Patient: sex F, age 69
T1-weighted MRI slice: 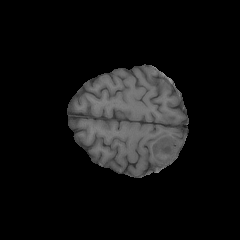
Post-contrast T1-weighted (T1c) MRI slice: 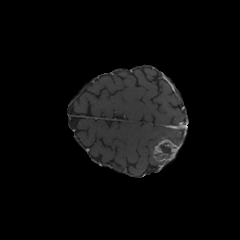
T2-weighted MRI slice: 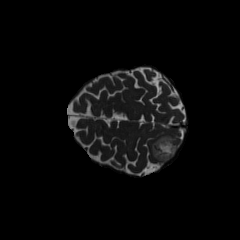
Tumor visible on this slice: yes
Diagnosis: Glioblastoma, IDH-wildtype
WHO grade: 4